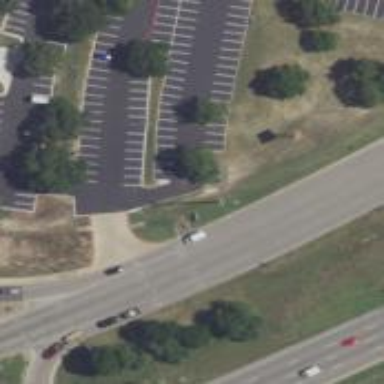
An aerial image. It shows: Secondary road with frontage road alongside.